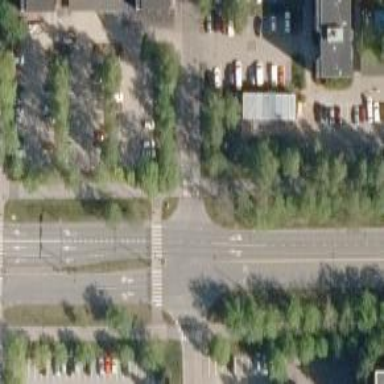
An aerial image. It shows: Road with "give way" sign.